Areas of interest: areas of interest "Nanhai Bauhinia Plaza"
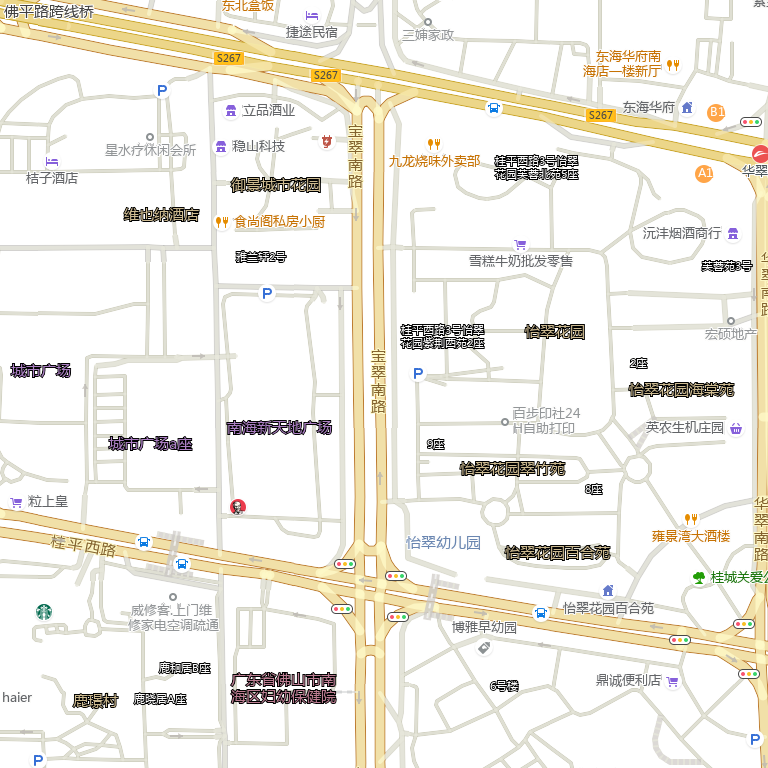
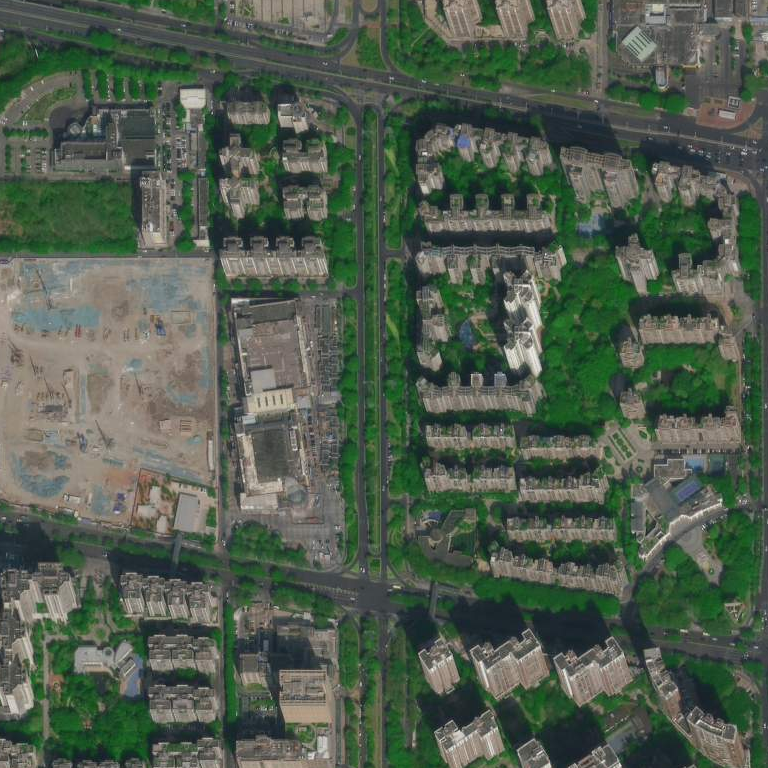